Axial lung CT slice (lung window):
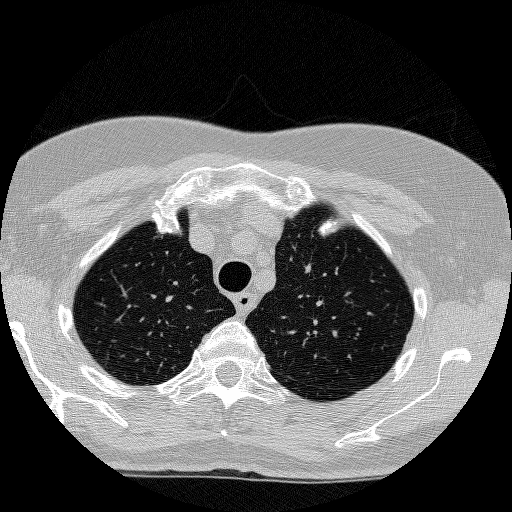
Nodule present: no